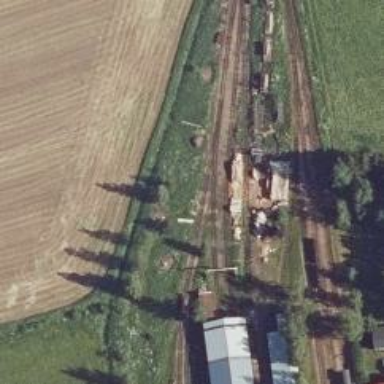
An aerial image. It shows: Narrow-gauge railway in yard.